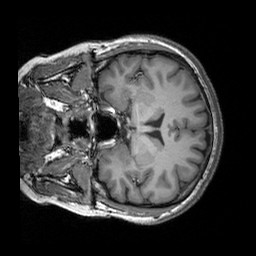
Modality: T1w
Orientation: coronal
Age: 22
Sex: female
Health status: healthy
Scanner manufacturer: siemens
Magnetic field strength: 3 T
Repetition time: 2.3 s
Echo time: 0.00303 s